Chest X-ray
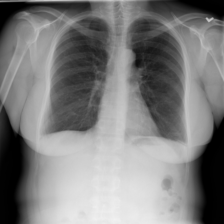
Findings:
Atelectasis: positive
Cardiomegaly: negative
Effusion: negative
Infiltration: negative
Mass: negative
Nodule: negative
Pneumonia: negative
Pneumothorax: negative
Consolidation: negative
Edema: negative
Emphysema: negative
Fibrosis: negative
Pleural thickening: negative
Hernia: negative